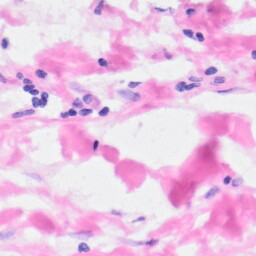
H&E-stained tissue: Kidney